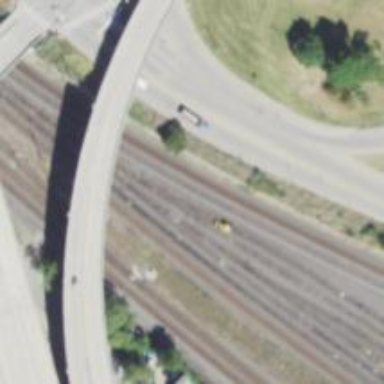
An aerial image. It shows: Railway siding with rails.